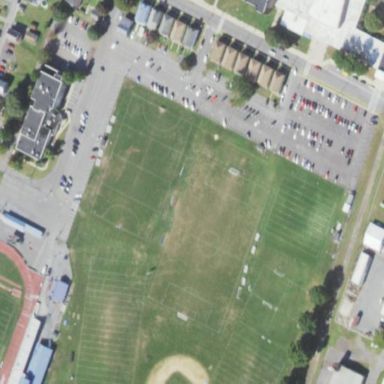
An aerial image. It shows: School.